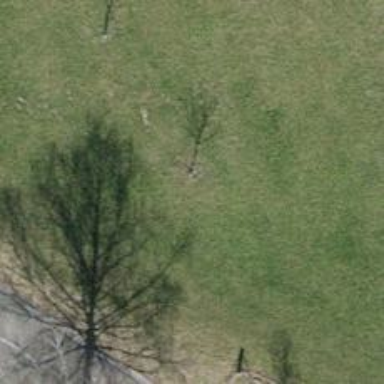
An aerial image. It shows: Urban area featuring tree as natural element.